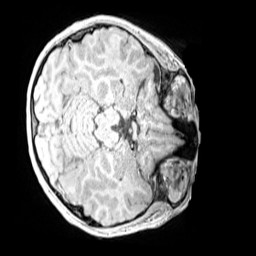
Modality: MP2RAGE
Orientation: axial
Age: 13
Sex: male
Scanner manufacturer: siemens
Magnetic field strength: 3 T
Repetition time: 4 s
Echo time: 0.00299 s